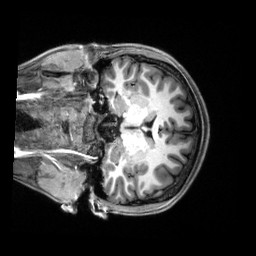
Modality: T1w
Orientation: coronal
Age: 23
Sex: female
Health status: healthy
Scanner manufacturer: siemens
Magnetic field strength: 3 T
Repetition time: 2.5 s
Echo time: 0.00222 s